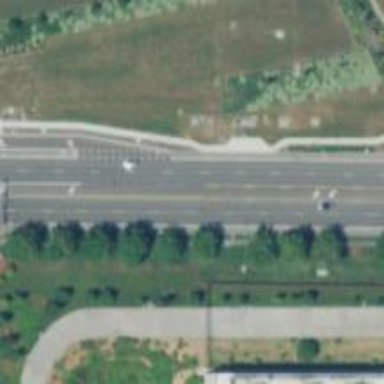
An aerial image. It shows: Secondary road with asphalt surface.